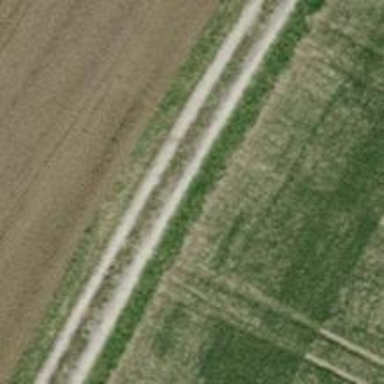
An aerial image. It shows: Agricultural track of grade4.